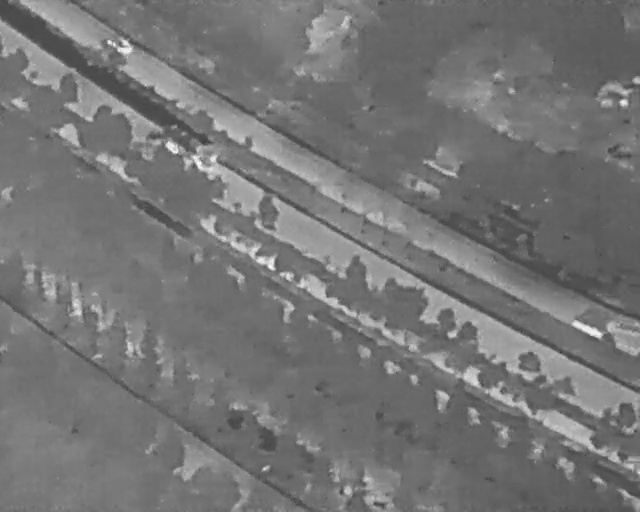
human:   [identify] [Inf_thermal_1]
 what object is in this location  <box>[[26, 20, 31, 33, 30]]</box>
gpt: <ref>1 medium othervehicle at the top left</ref>

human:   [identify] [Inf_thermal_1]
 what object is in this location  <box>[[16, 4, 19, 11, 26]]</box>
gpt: <ref>1 small car at the top left</ref>